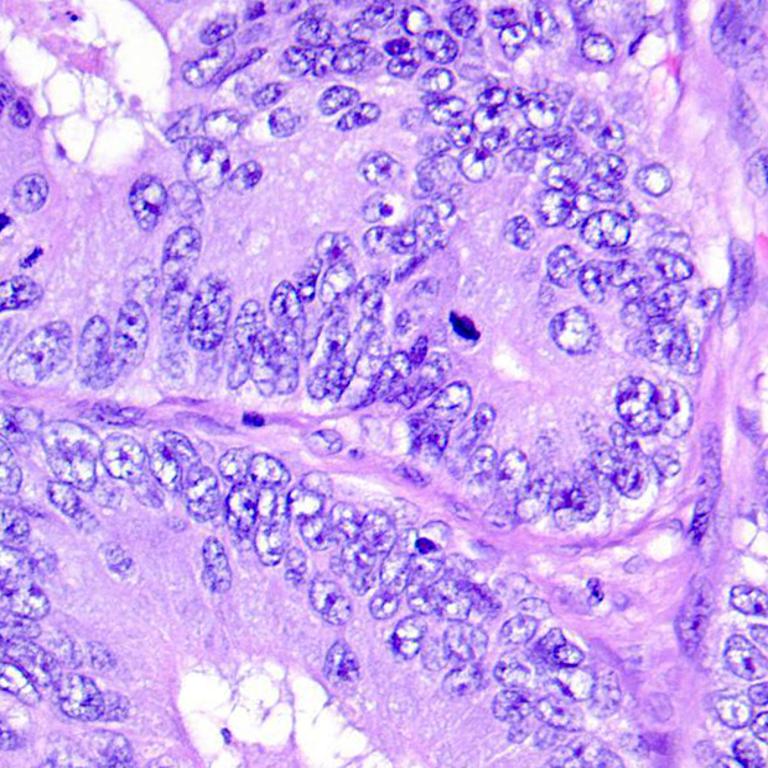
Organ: colon
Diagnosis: adenocarcinomas